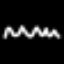
Label: squiggle